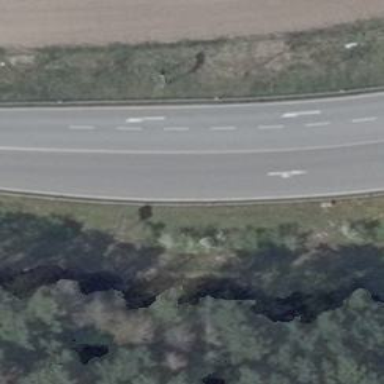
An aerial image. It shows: Asphalt trunk link motorroad.